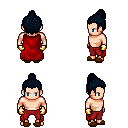
a pixel art fantasy rpg character, male body template, human, light skin, red cape, red pants, raven short topknot hairstyle, gold gloves, brown slippers, four views (front, back, left, right), 2x2 character sprite sheet, small pixel art, hard edges, no anti-aliasing